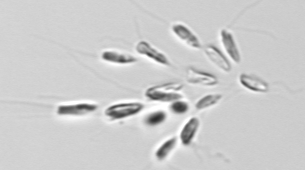
Label: Dinobryon